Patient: sex F, age 56
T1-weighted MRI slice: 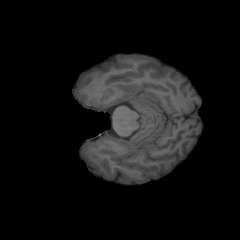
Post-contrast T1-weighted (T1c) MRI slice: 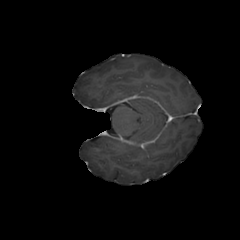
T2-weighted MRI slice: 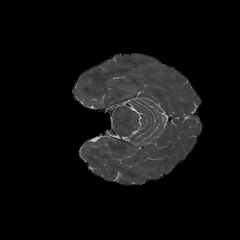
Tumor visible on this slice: no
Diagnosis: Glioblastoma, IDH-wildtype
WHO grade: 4